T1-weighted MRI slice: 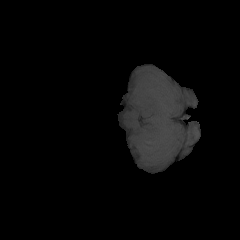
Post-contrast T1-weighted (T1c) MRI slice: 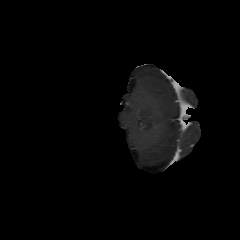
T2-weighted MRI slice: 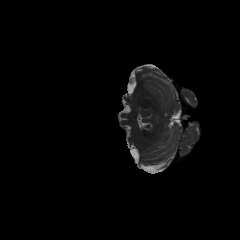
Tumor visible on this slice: no